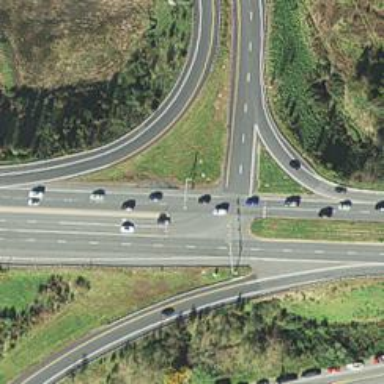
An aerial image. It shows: Motorway link.